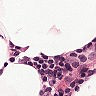
Metastatic tissue present: no